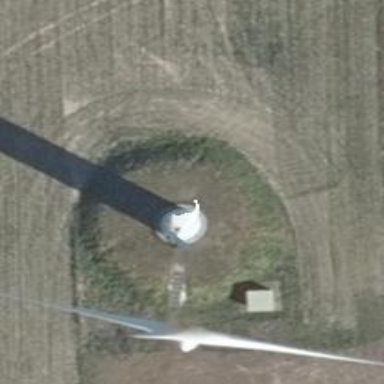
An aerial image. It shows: Wind generator is in the picture.